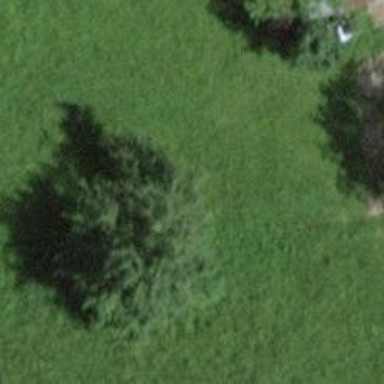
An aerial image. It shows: Broadleaved tree in natural setting.